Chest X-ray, AP view. Patient: 58 years old, sex F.
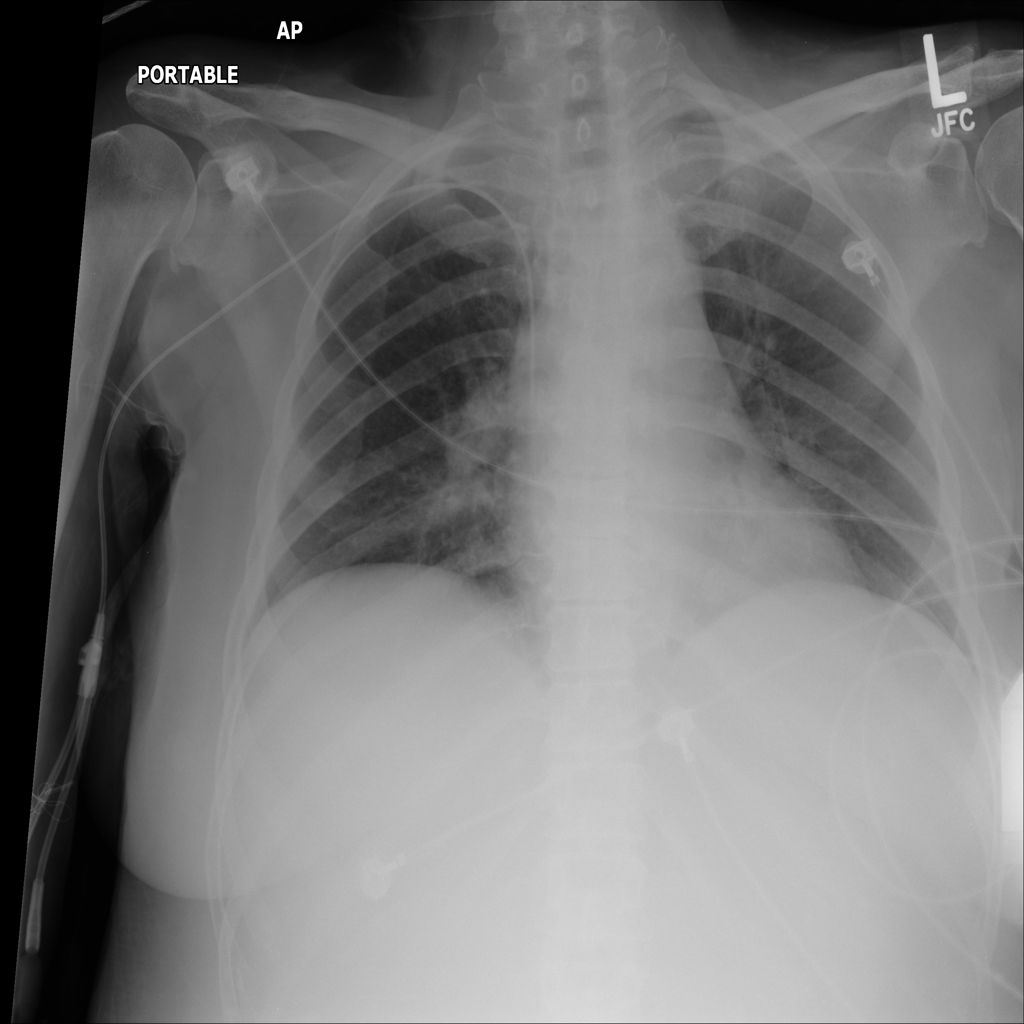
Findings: Consolidation